Question: 403 Forbidden
error was encountered while trying to use an ErrorDocument to handle the request.
How to fix this problem. Thank you.

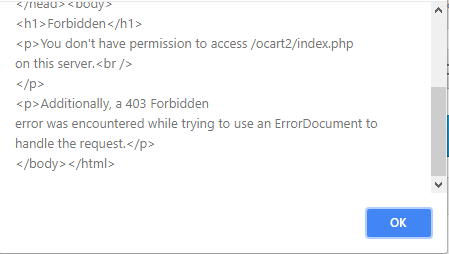
Answer: Check if you have permission to the controller that ajax call are trying to access.
Go To Admin Panel -> Admins -> Admin Groups
and edit your admin permissions.That may help you.